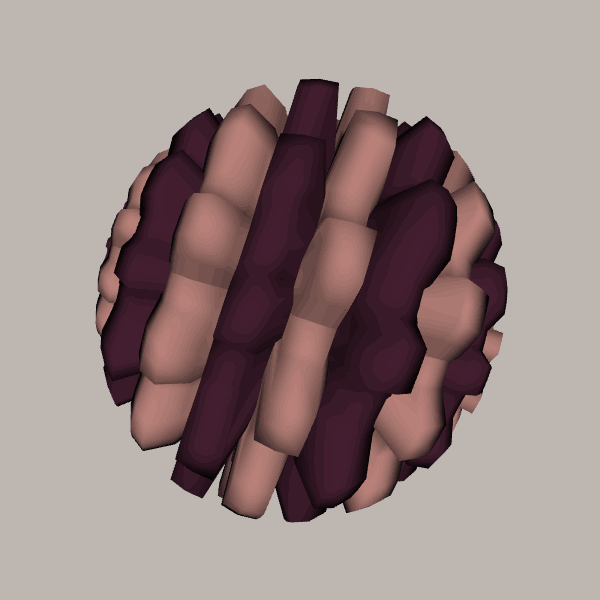
Background: light